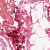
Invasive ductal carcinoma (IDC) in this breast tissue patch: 0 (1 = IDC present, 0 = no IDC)